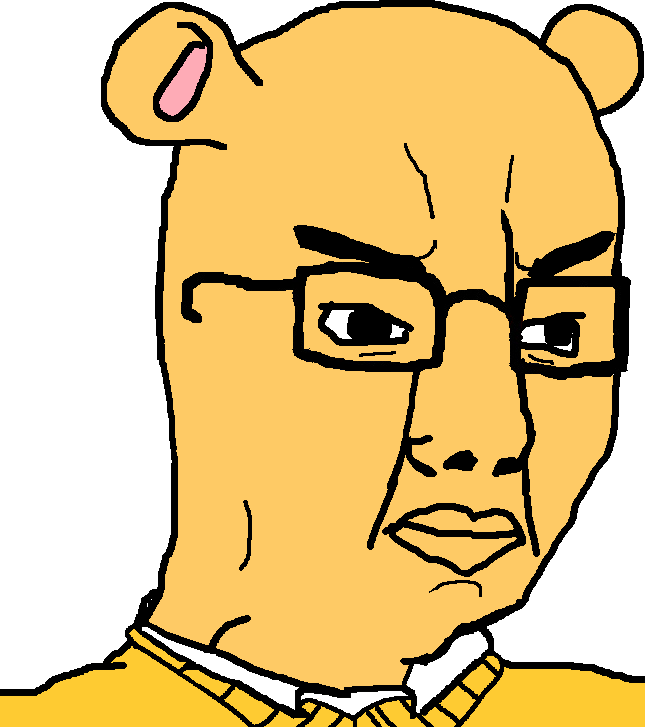
Label: 5_Poljak